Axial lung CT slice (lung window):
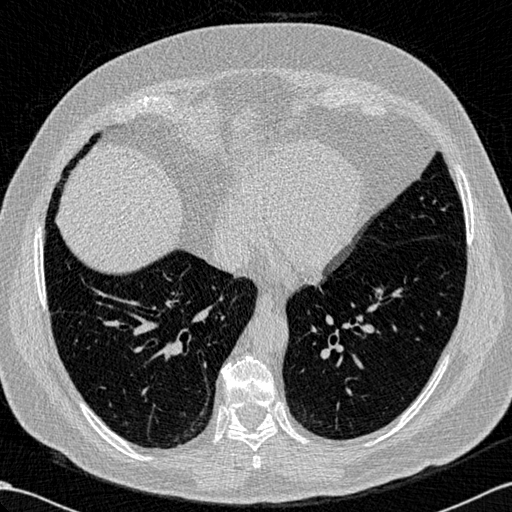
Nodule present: no